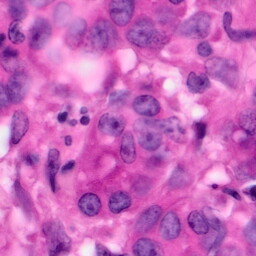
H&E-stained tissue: Pancreatic